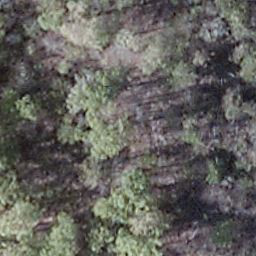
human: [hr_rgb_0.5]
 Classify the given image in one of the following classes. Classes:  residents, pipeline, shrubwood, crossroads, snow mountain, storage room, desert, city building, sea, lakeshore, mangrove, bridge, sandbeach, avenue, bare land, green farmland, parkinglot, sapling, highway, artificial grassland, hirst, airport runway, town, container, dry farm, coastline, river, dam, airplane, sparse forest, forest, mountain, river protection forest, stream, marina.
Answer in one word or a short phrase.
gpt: shrubwood